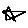
Label: star